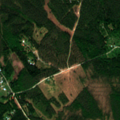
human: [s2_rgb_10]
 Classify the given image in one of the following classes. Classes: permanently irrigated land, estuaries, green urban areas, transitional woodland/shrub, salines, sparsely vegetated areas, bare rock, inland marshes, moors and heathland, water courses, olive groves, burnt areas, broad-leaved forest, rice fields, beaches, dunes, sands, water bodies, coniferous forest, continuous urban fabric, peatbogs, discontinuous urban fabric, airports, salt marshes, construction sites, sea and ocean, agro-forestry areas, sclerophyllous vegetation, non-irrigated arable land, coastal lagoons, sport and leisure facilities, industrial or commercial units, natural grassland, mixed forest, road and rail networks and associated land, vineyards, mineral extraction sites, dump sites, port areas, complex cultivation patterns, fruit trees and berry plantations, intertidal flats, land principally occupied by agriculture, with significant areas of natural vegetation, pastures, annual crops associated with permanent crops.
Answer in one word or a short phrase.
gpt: coniferous forest, mixed forest, transitional woodland/shrub